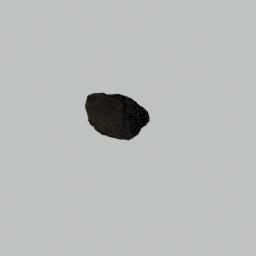
Label: nature